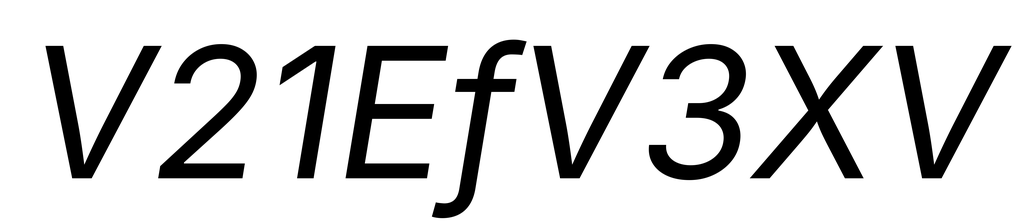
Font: Inter-Italic_Italic